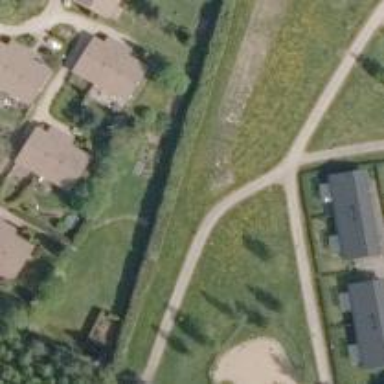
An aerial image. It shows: Cycleway.